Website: apple
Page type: receipt
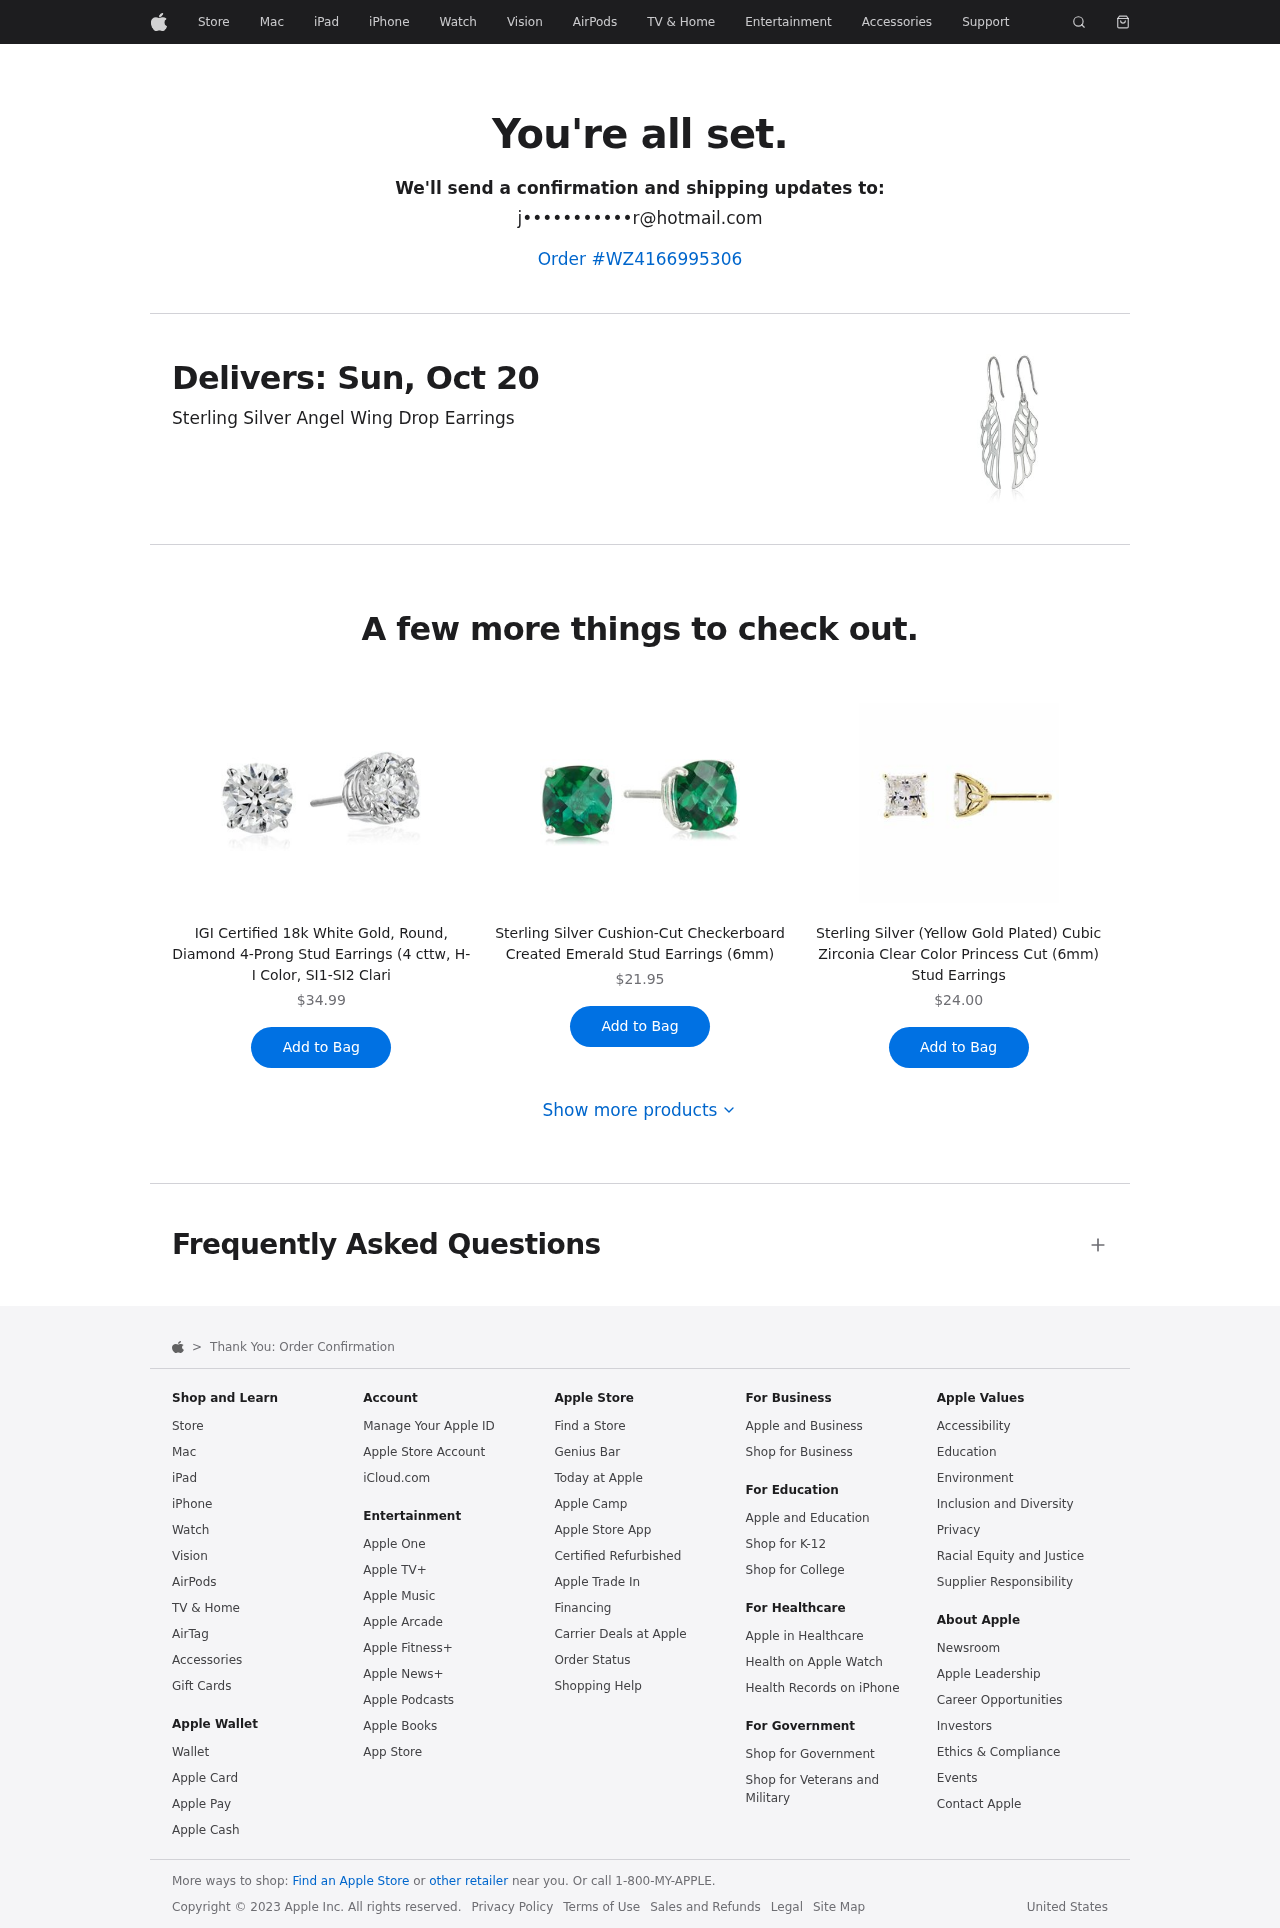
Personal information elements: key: PII_EMAIL
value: j•••••••••••r@hotmail.com
Product elements: key: PRODUCT1_NAME
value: Sterling Silver Angel Wing Drop Earrings
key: PRODUCT2_NAME
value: IGI Certified 18k White Gold, Round, Diamond 4-Prong Stud Earrings (4 cttw, H-I Color, SI1-SI2 Clari
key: PRODUCT2_PRICE
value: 34.99
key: PRODUCT3_NAME
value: Sterling Silver Cushion-Cut Checkerboard Created Emerald Stud Earrings (6mm)
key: PRODUCT3_PRICE
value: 21.95
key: PRODUCT4_NAME
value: Sterling Silver (Yellow Gold Plated) Cubic Zirconia Clear Color Princess Cut (6mm) Stud Earrings
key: PRODUCT4_PRICE
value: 24
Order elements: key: ORDER_ID
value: Order #WZ4166995306
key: ORDER_DELIVERY_DATE
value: Delivers: Sun, Oct 20